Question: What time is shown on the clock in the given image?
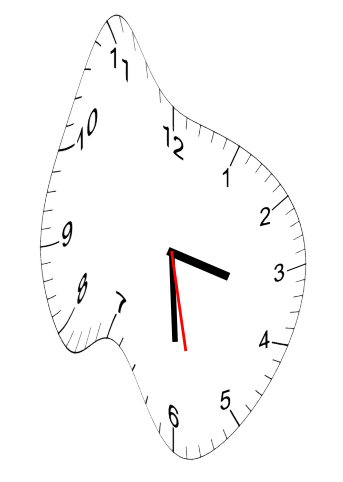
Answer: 03:29:28